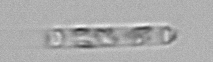
Label: Cerataulina_pelagica